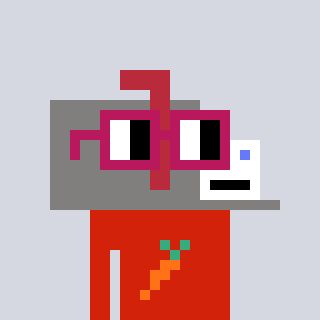
a pixel art character with square dark red glasses, a mailbox-shaped head and a red-colored body on a cool background